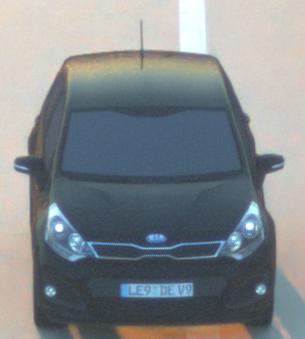
Make: KIA
Model: Rio 1.2
Detailed model: Rio (UB)
Model produced from: 2011/09
Model produced until: 2015/01
Doors: 3
Color: black
Road condition: dry road
Daytime: sunrise or sunset
Contrast: medium contrast